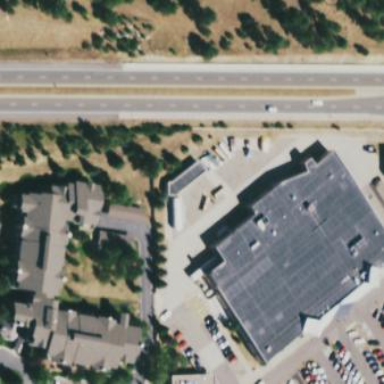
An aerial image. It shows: Retail building.